Question: I have a table (woocommerce) which has the following structure

I want to get the 'meta_value' corresponding to certain 'meta_key' and if they don't exist then return NULL. This is what i have right now
'''
SELECT 'meta_value'
FROM 'wp_woocommerce_order_itemmeta'
WHERE 'order_item_id' = 66
AND 'meta_key' IN ("pa_brewing-method", "pa_size", "Sold By")
'''
Result :
'''
meta_value
BeanDeck
'''
How can i show this as?
'''
meta_value
NULL
NULL
BeanDeck
'''
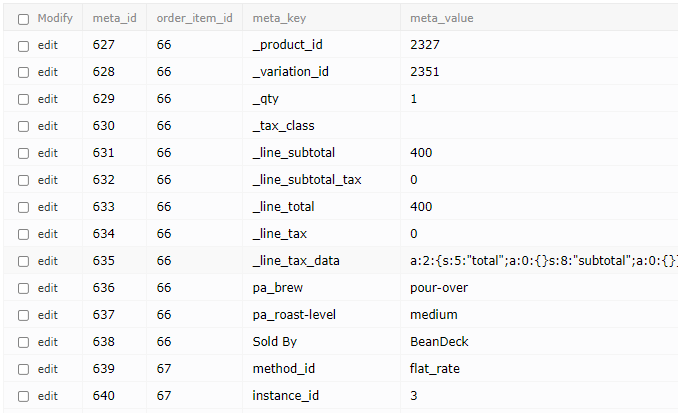
Answer: Instead of filtering using 'IN()', you could 'LEFT JOIN' on to the list of keys you're interested in.
'''
SELECT
filter.order_item_id,
filter.meta_key,
meta.meta_value
FROM
(
SELECT 66 AS order_item_id, 'pa_brewing-method' AS meta_key
UNION ALL SELECT 66 AS order_item_id, 'pa_size' AS meta_key
UNION ALL SELECT 66 AS order_item_id, 'Sold By' AS meta_key
)
AS filter
LEFT JOIN
wp_woocommerce_order_itemmeta AS meta
ON meta.order_item_id = filter.order_item_id
AND meta.meta_key = filter.meta_key
'''